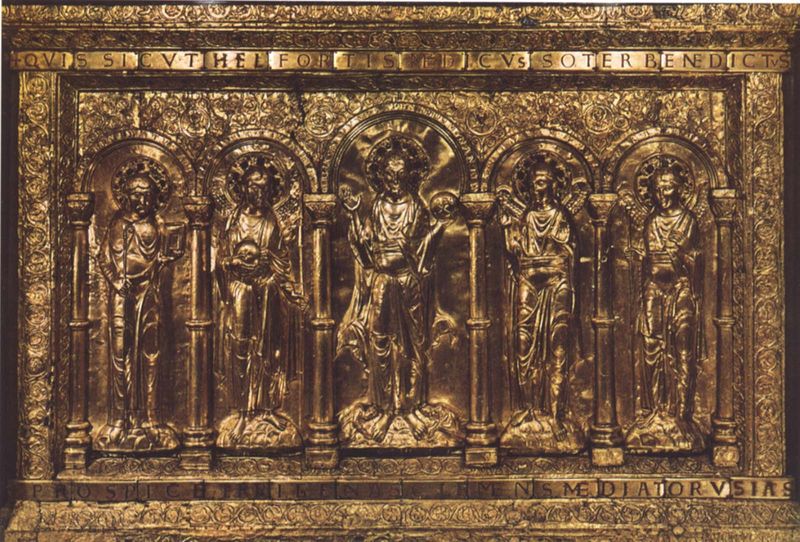
Titel: Basler Antependium
Institution: Paris, Musée de Cluny
Schlagwörter: männer, säule, leute, schädel, bild, fünf, hügel, gewand, gold, frontal, relief, füße, bogen, figuren, rundbogen, inschrift, kirch, altar, sarg, christus, jesus, jesus christus, isokephalie, heilige, basel, schrein, insignien, erlöser, romanisch, apostel, antependium, weltenkugel, brinze, messias, patron, gottessohn, sohn gottes, christkind, alien, benedictus, ausserirdischer, et, christkönig, heilland, erretter, jesus von nazaret, totenkoopf, kfüße